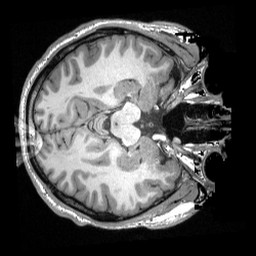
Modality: T1w
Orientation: axial
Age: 28
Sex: male
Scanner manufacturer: siemens
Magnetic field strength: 3 T
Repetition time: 2.3 s
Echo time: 0.00308 s